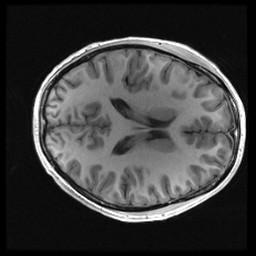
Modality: inplaneT1
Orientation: axial